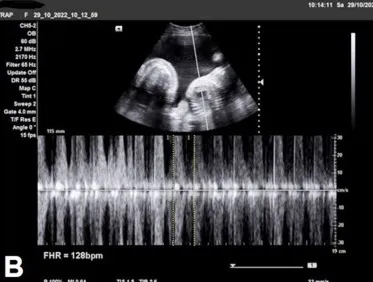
(B) Doppler ultrasound shows two intrauterine fetuses in a single amniotic cavity, the right fetus shows positive regular cardiac activity.
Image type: radiology (ultrasound)